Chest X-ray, PA view. Patient: 65 years old, sex M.
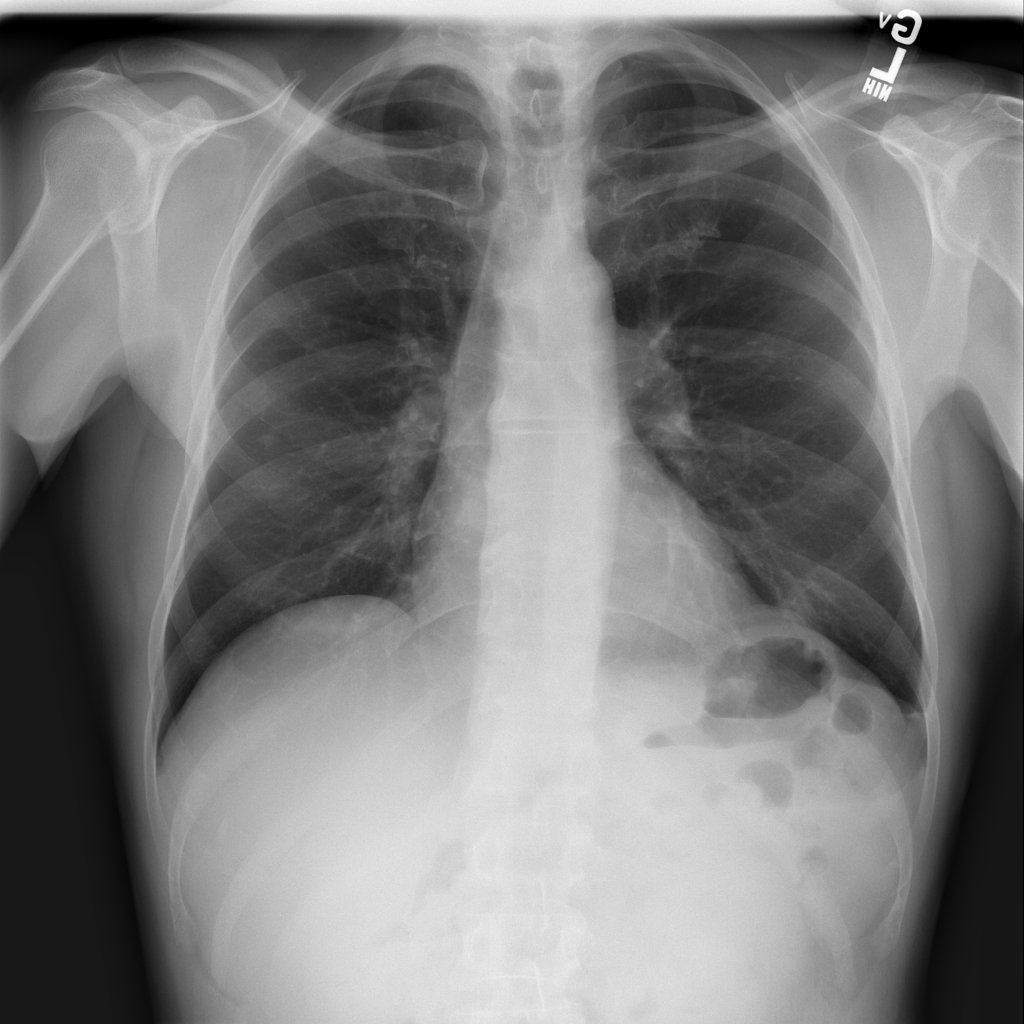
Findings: Infiltration, Nodule